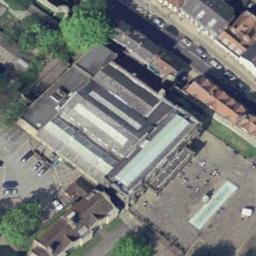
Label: church